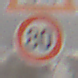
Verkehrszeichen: Geschwindigkeit80
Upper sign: SchleuderOderRutschgefahr
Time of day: Midday
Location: Outdoor (Nature)
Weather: Overcast
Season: Winter
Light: Natural